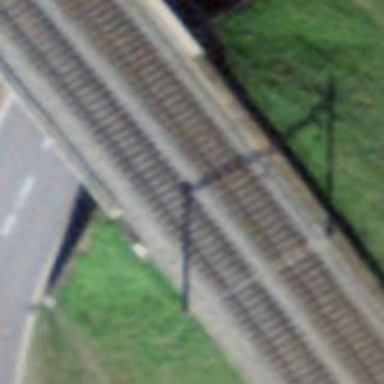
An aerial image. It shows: Bridge with electrified rail tracks and contact line.